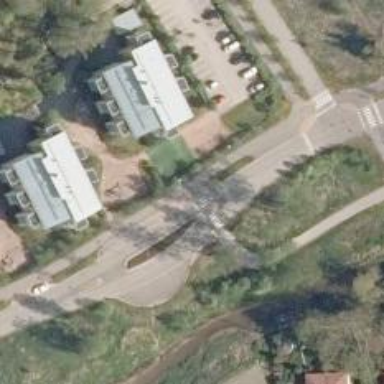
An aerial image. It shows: Asphalt cycleway.